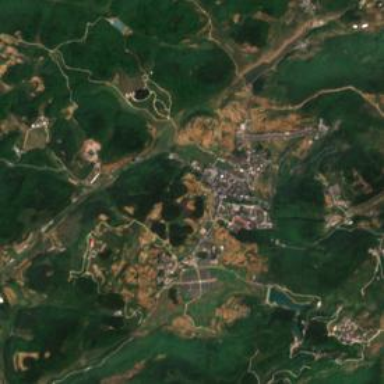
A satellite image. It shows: Ethnic township within town.